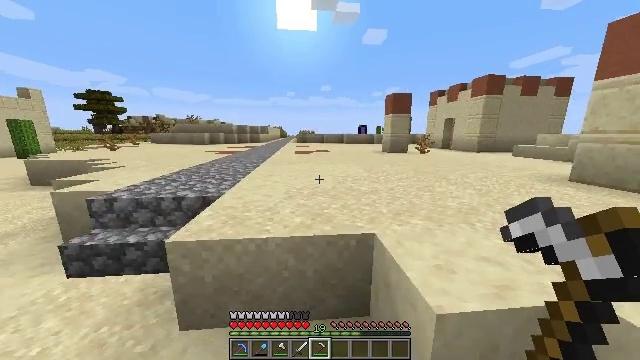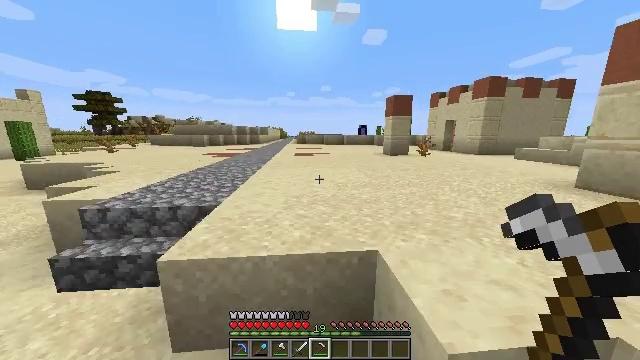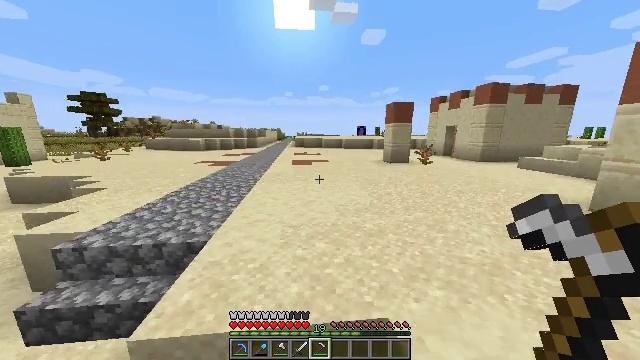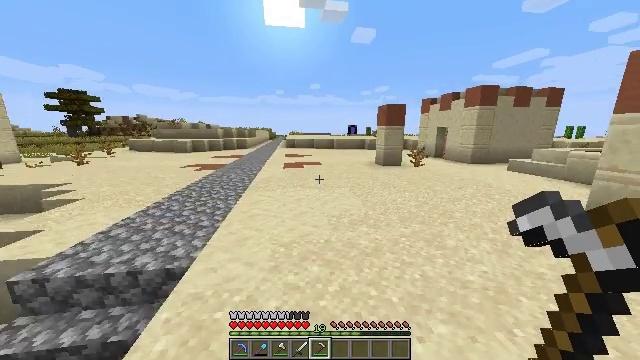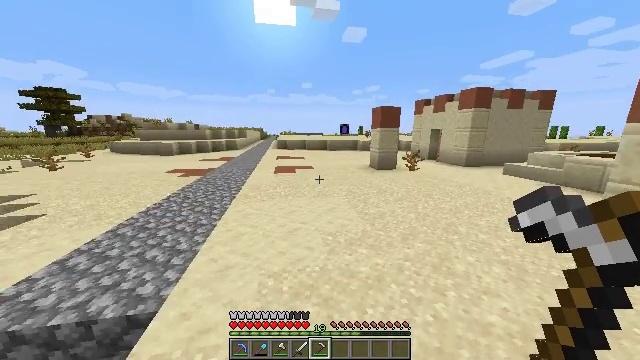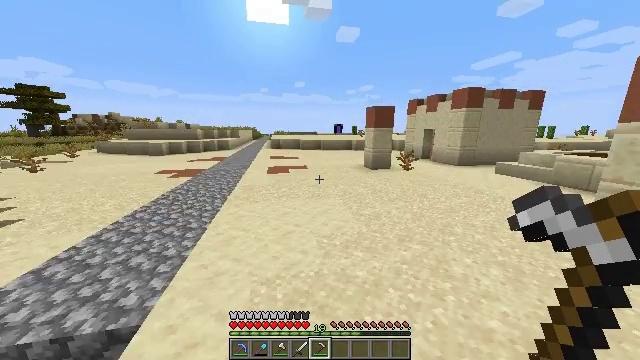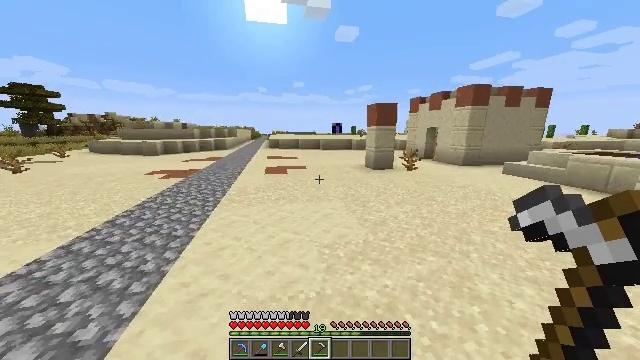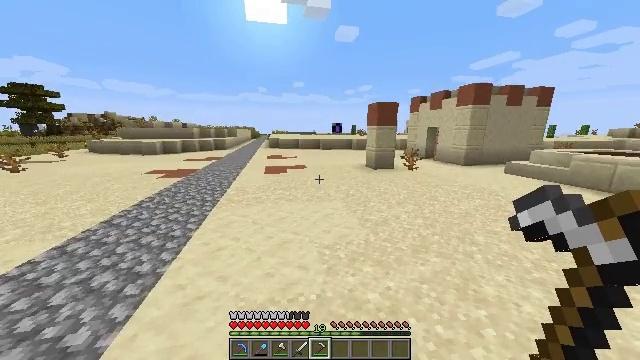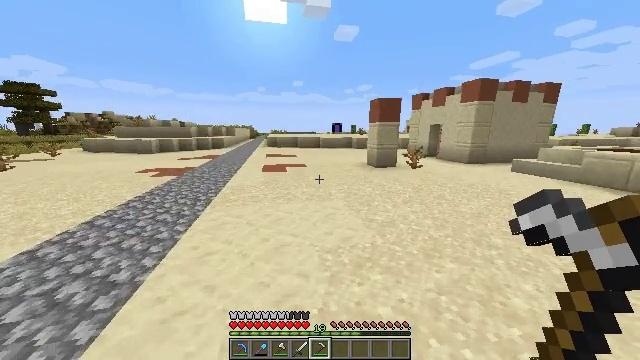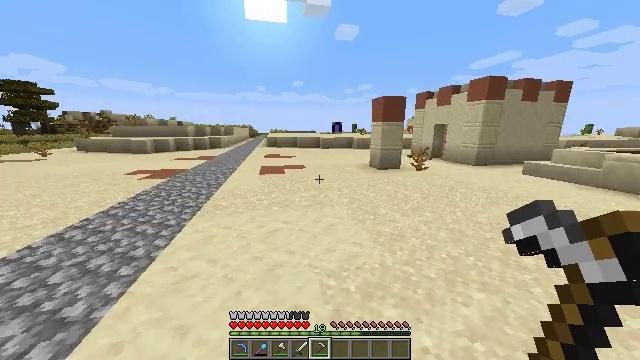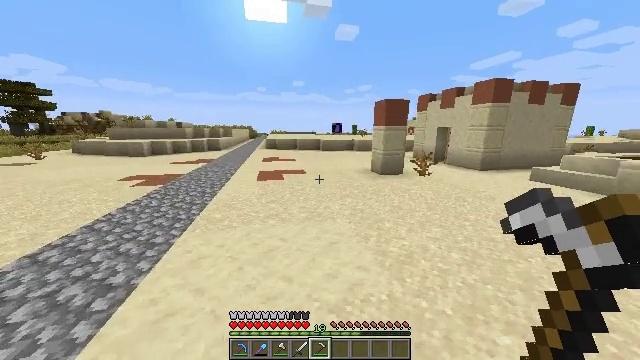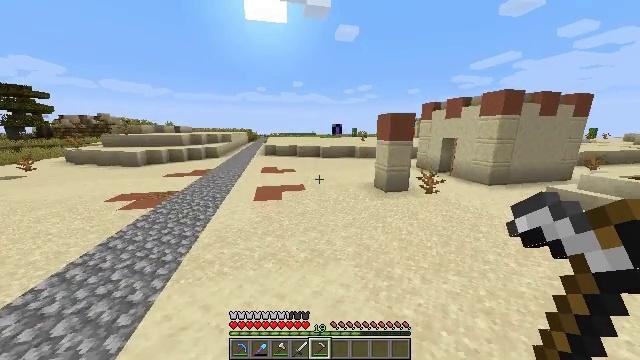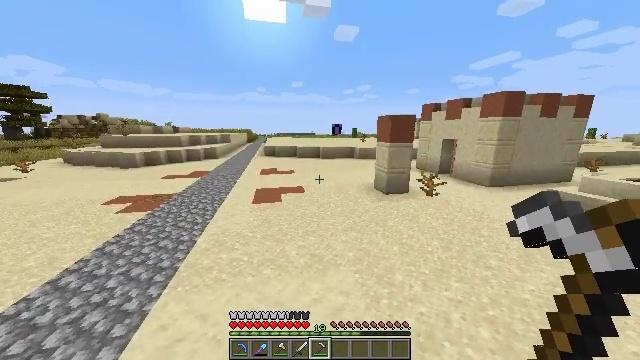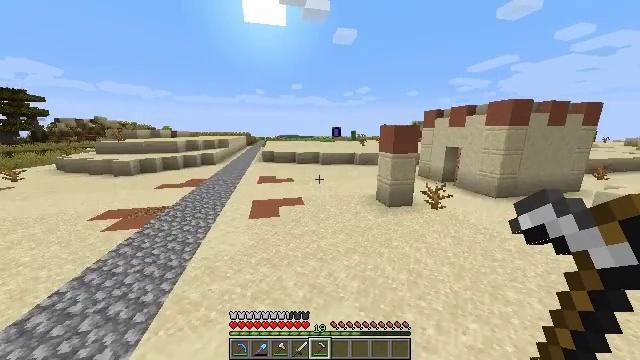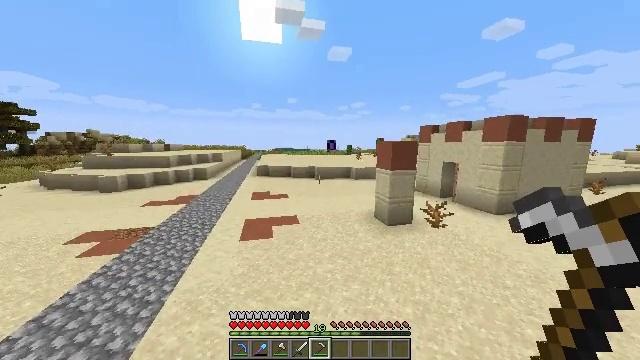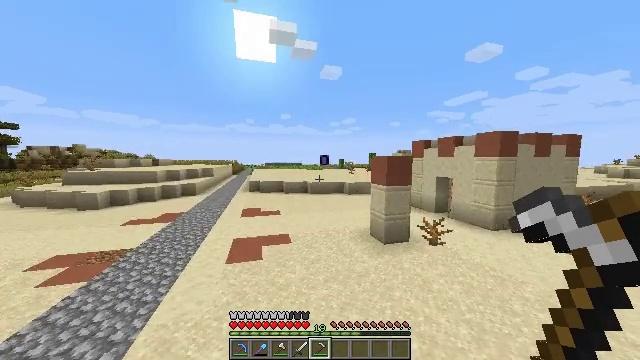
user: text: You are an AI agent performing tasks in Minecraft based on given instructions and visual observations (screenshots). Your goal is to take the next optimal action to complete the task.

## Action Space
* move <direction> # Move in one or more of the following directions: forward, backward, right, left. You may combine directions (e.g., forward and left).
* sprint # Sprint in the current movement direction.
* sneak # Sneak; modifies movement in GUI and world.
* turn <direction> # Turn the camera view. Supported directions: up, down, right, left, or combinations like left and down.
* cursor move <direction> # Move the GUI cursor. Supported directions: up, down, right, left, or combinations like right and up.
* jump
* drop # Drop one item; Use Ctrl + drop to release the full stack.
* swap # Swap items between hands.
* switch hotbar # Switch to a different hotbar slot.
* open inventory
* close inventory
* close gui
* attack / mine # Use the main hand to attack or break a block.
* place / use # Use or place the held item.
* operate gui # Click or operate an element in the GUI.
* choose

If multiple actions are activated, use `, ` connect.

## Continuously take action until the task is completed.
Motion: motion action
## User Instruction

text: Take down the acacia wall sign.
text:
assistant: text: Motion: move forward, sprint, jump
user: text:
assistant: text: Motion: move forward, sprint, jump
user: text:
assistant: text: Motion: move forward, sprint, turn right, jump
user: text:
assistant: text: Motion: move forward, sprint, turn right, jump
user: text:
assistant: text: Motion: move forward, sprint, turn right, jump
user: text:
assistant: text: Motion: move forward, sprint, jump
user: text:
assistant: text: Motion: move forward, sprint, jump
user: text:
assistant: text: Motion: move forward, sprint, jump
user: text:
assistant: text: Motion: move forward, sprint, jump
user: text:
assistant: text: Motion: move forward, sprint, jump
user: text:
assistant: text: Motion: move forward, sprint, jump
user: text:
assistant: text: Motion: move forward, sprint, jump
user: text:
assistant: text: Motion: move forward, sprint, jump
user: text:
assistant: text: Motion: move forward, sprint, turn right and up, jump
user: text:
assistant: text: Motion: move forward, sprint, turn right and up, jump
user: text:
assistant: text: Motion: move forward, sprint, jump
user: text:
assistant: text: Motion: move forward, sprint, jump
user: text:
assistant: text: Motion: move forward, sprint, jump
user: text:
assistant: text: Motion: move forward, sprint, turn down, jump
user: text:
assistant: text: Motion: move forward, sprint, turn down, jump
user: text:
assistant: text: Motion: move forward, sprint, jump
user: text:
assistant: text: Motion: move forward, sprint, jump
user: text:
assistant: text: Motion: move forward, sprint, jump
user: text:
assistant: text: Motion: move forward, sprint, jump
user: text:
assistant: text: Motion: move forward, sprint, jump
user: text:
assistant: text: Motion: move forward, sprint, jump
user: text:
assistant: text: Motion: move forward, sprint, jump
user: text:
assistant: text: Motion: move forward, sprint, jump
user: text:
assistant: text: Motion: move forward, sprint, jump
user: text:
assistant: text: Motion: move forward, sprint, jump